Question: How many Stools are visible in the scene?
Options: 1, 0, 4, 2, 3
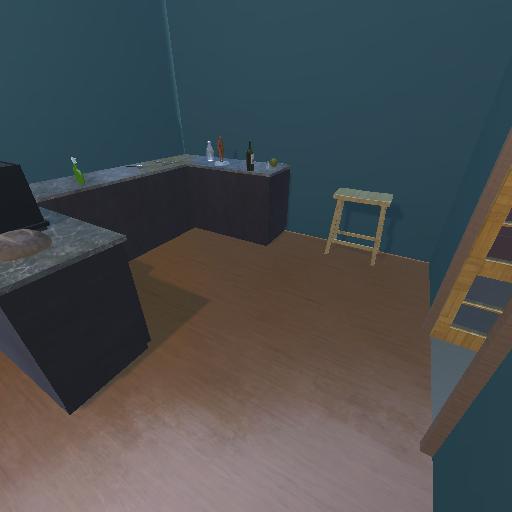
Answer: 1